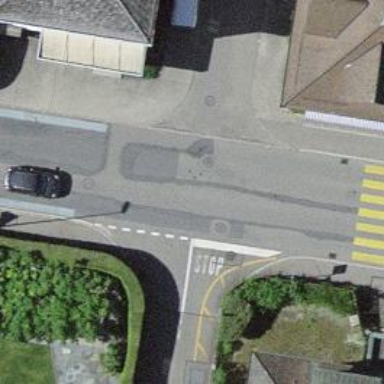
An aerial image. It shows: Road with stop sign.